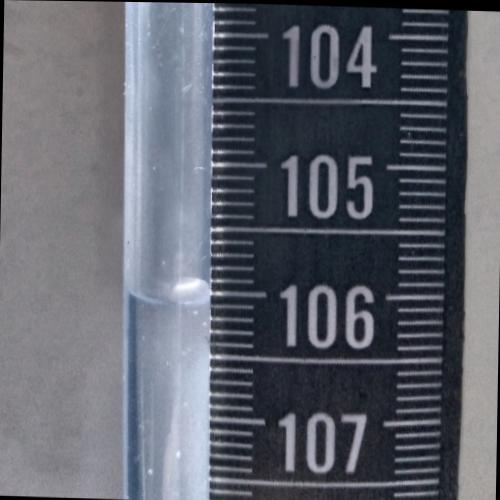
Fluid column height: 106.0 cm